Field crop: maize
Growth stage: 2
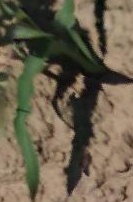
Species: maize